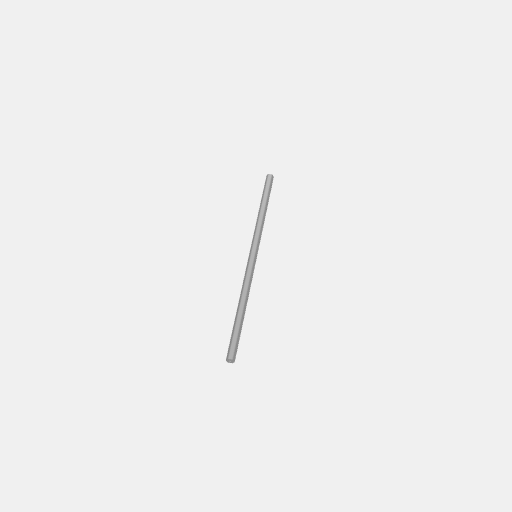
Part: Shaft12ROD336